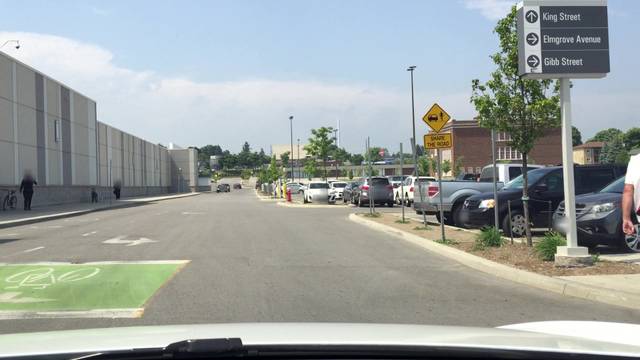
Region: Canada
Coordinates: 43.891, -78.878